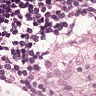
Metastatic tissue present: yes